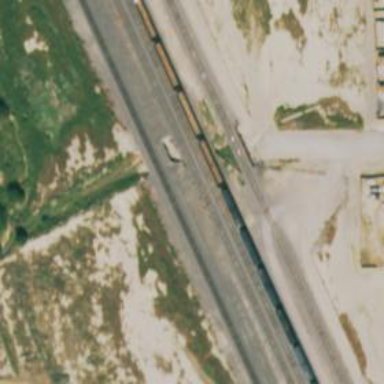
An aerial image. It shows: Railway track.